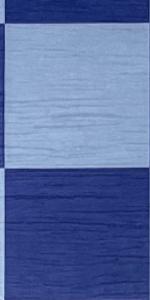
Label: Empty